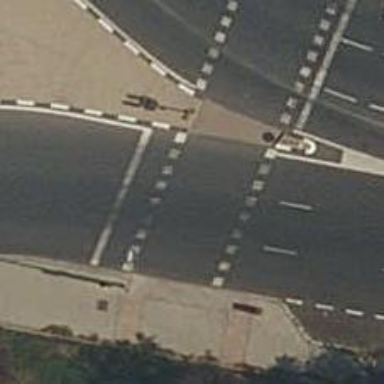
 there are traffic signals and zebra crossing."